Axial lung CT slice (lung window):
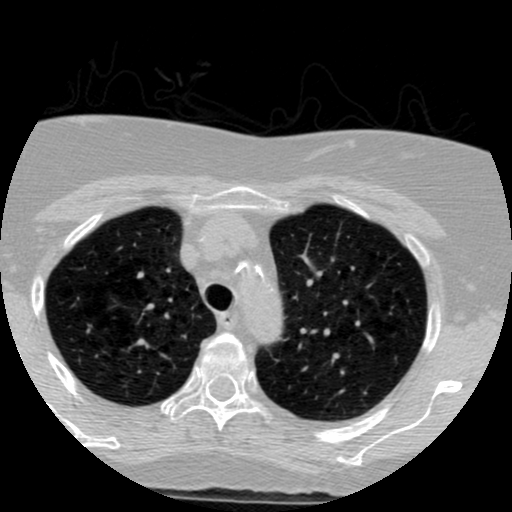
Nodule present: no